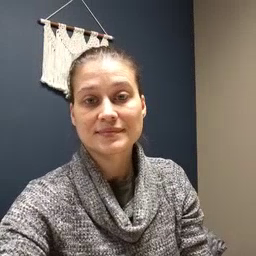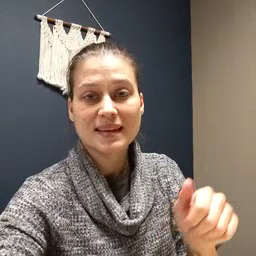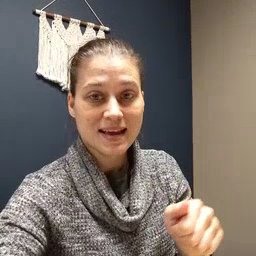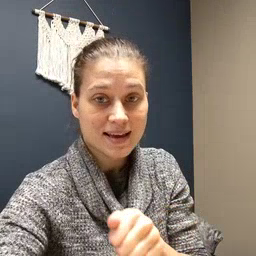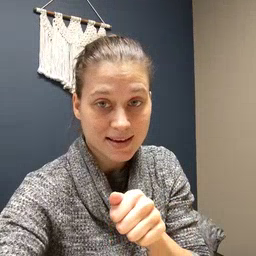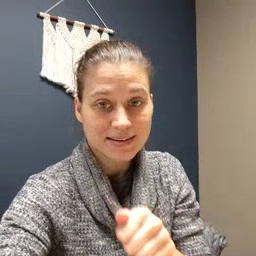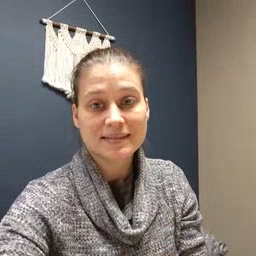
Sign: hide